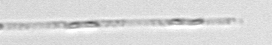
Label: Leptocylindrus